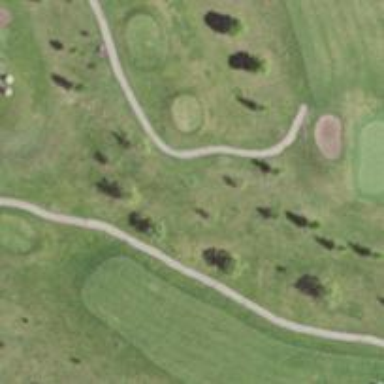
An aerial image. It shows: Track leading to golf tee.